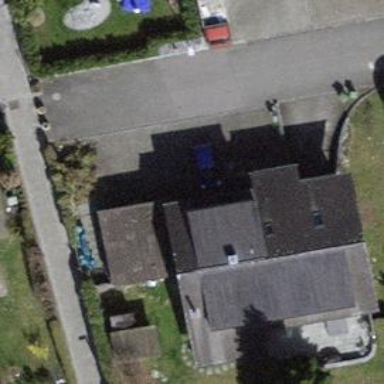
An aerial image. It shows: Building with tile roof.